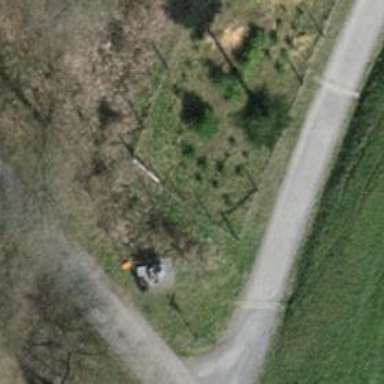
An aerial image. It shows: Pipeline marker.